Question: When I'm use development tools' link in Chrome I can select any tag(in source code) and info about chosen element are displayed(image below). I need write script that can do the same operation. How I can get width and height for every tag in a source code. Any idea?
.
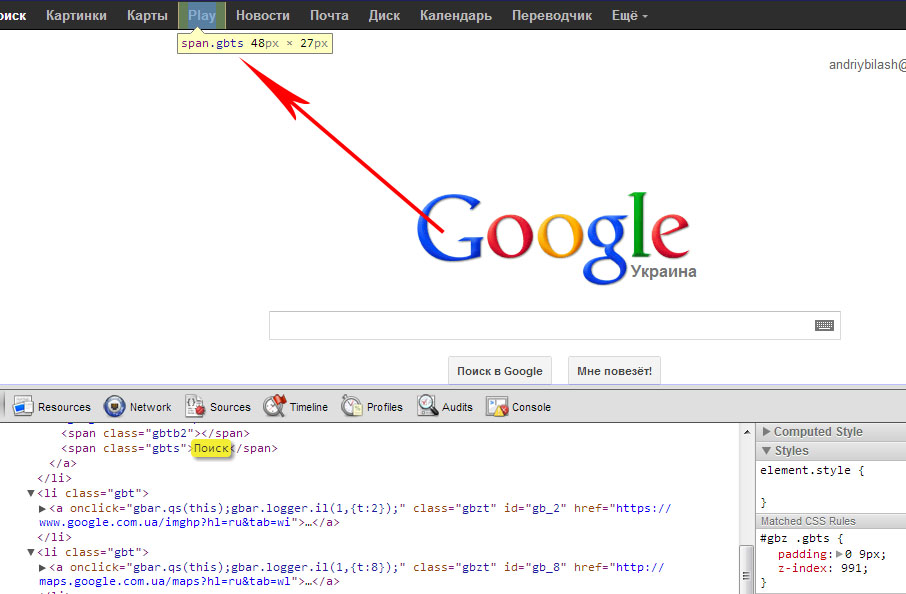
Answer: There's this lovely <URL> function. No need for jQuery. Works in every browser.
'''
var rect = document.getElementById('foobar').getBoundingClientRect();
console.log(rect.width);
console.log(rect.height);
console.log(rect.left);
console.log(rect.right);
console.log(rect.top);
console.log(rect.bottom);
'''